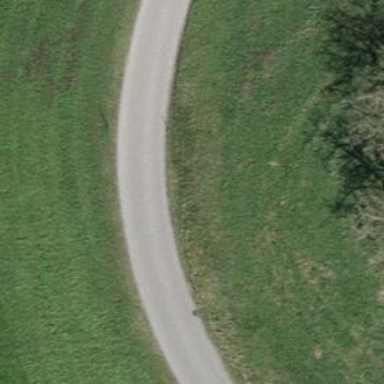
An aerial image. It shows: Paved residential road.